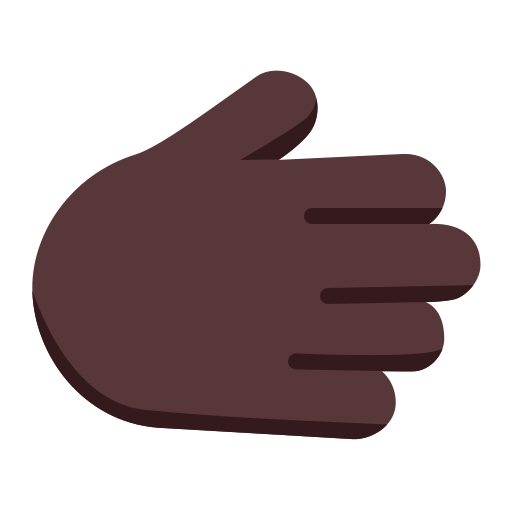
rightwards hand flat dark